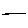
Label: line